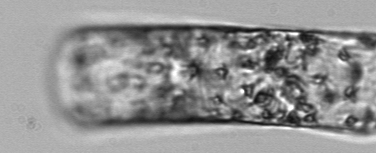
Label: Guinardia_flaccida